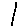
Label: line